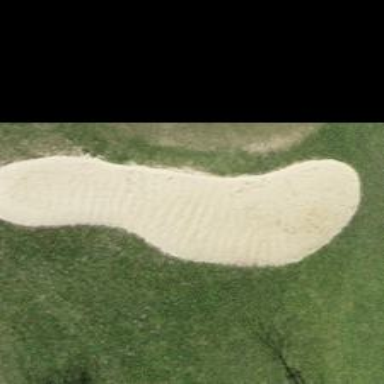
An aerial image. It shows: Bunker filled with sand on golf course.